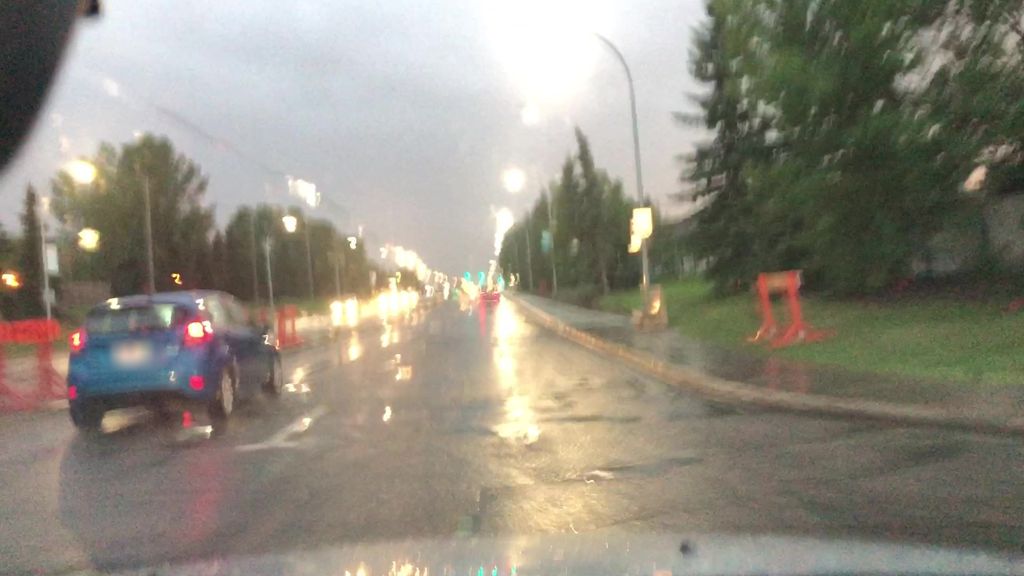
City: edmonton